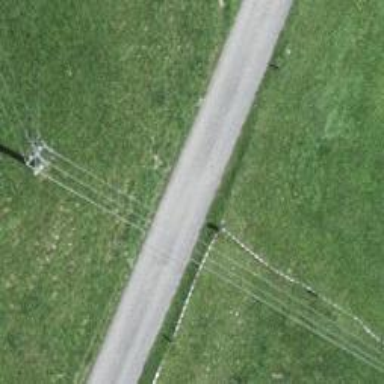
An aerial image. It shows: Well-maintained track road with grade 1 tracktype.